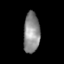
Tissue: lung
Cell type: Epithelial cells
Senescence score: 0.2342
Nuclear area (px): 644
Mean DAPI intensity: 140.149